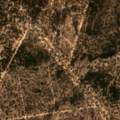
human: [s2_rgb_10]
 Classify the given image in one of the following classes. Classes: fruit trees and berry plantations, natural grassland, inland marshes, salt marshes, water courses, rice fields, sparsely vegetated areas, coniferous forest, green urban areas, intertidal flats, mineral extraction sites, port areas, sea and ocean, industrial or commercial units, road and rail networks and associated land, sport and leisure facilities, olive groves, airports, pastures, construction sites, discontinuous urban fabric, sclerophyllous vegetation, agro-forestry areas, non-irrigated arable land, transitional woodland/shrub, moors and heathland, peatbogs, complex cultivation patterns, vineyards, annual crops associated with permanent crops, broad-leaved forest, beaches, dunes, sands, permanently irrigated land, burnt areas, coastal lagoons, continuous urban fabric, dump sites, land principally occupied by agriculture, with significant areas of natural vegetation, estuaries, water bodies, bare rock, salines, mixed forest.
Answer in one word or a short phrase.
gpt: coniferous forest, transitional woodland/shrub